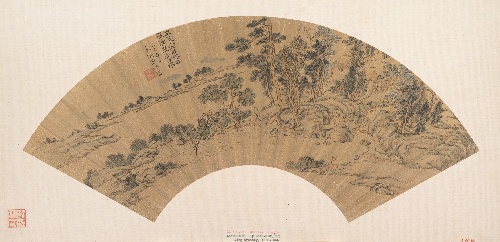
Title: 明　陳祼　茂樹清泉圖　扇|Recluse washing his feet in a stream
Artist: Chen Guan
Artist bio: Chinese, 1563–after 1639
Date: 1629
Object type: Folding fan mounted as an album leaf
Classification: Paintings
Medium: Folding fan mounted as an album leaf; ink and color on paper
Culture: China
Period: Ming dynasty (1368–1644)
Dimensions: 6 1/2 x 19 5/8 in. (16.5 x 49.8 cm)
Department: Asian Art
Credit line: John Stewart Kennedy Fund, 1913
Accession year: 1913
Repository: Metropolitan Museum of Art, New York, NY
Tags: Landscapes